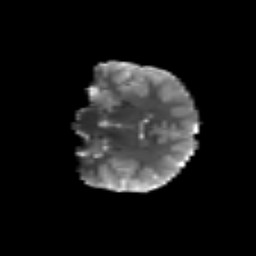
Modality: T2w
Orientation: coronal
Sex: male
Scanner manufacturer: siemens
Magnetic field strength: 3 T
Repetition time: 5 s
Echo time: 0.071 s